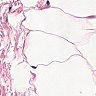
Metastatic tissue present: no